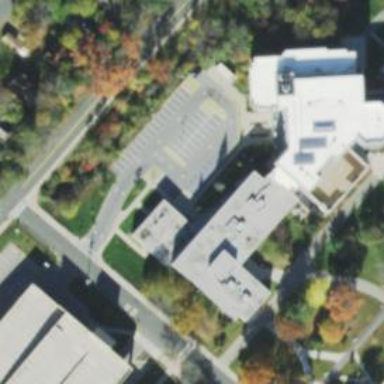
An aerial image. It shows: College building.